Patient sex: M
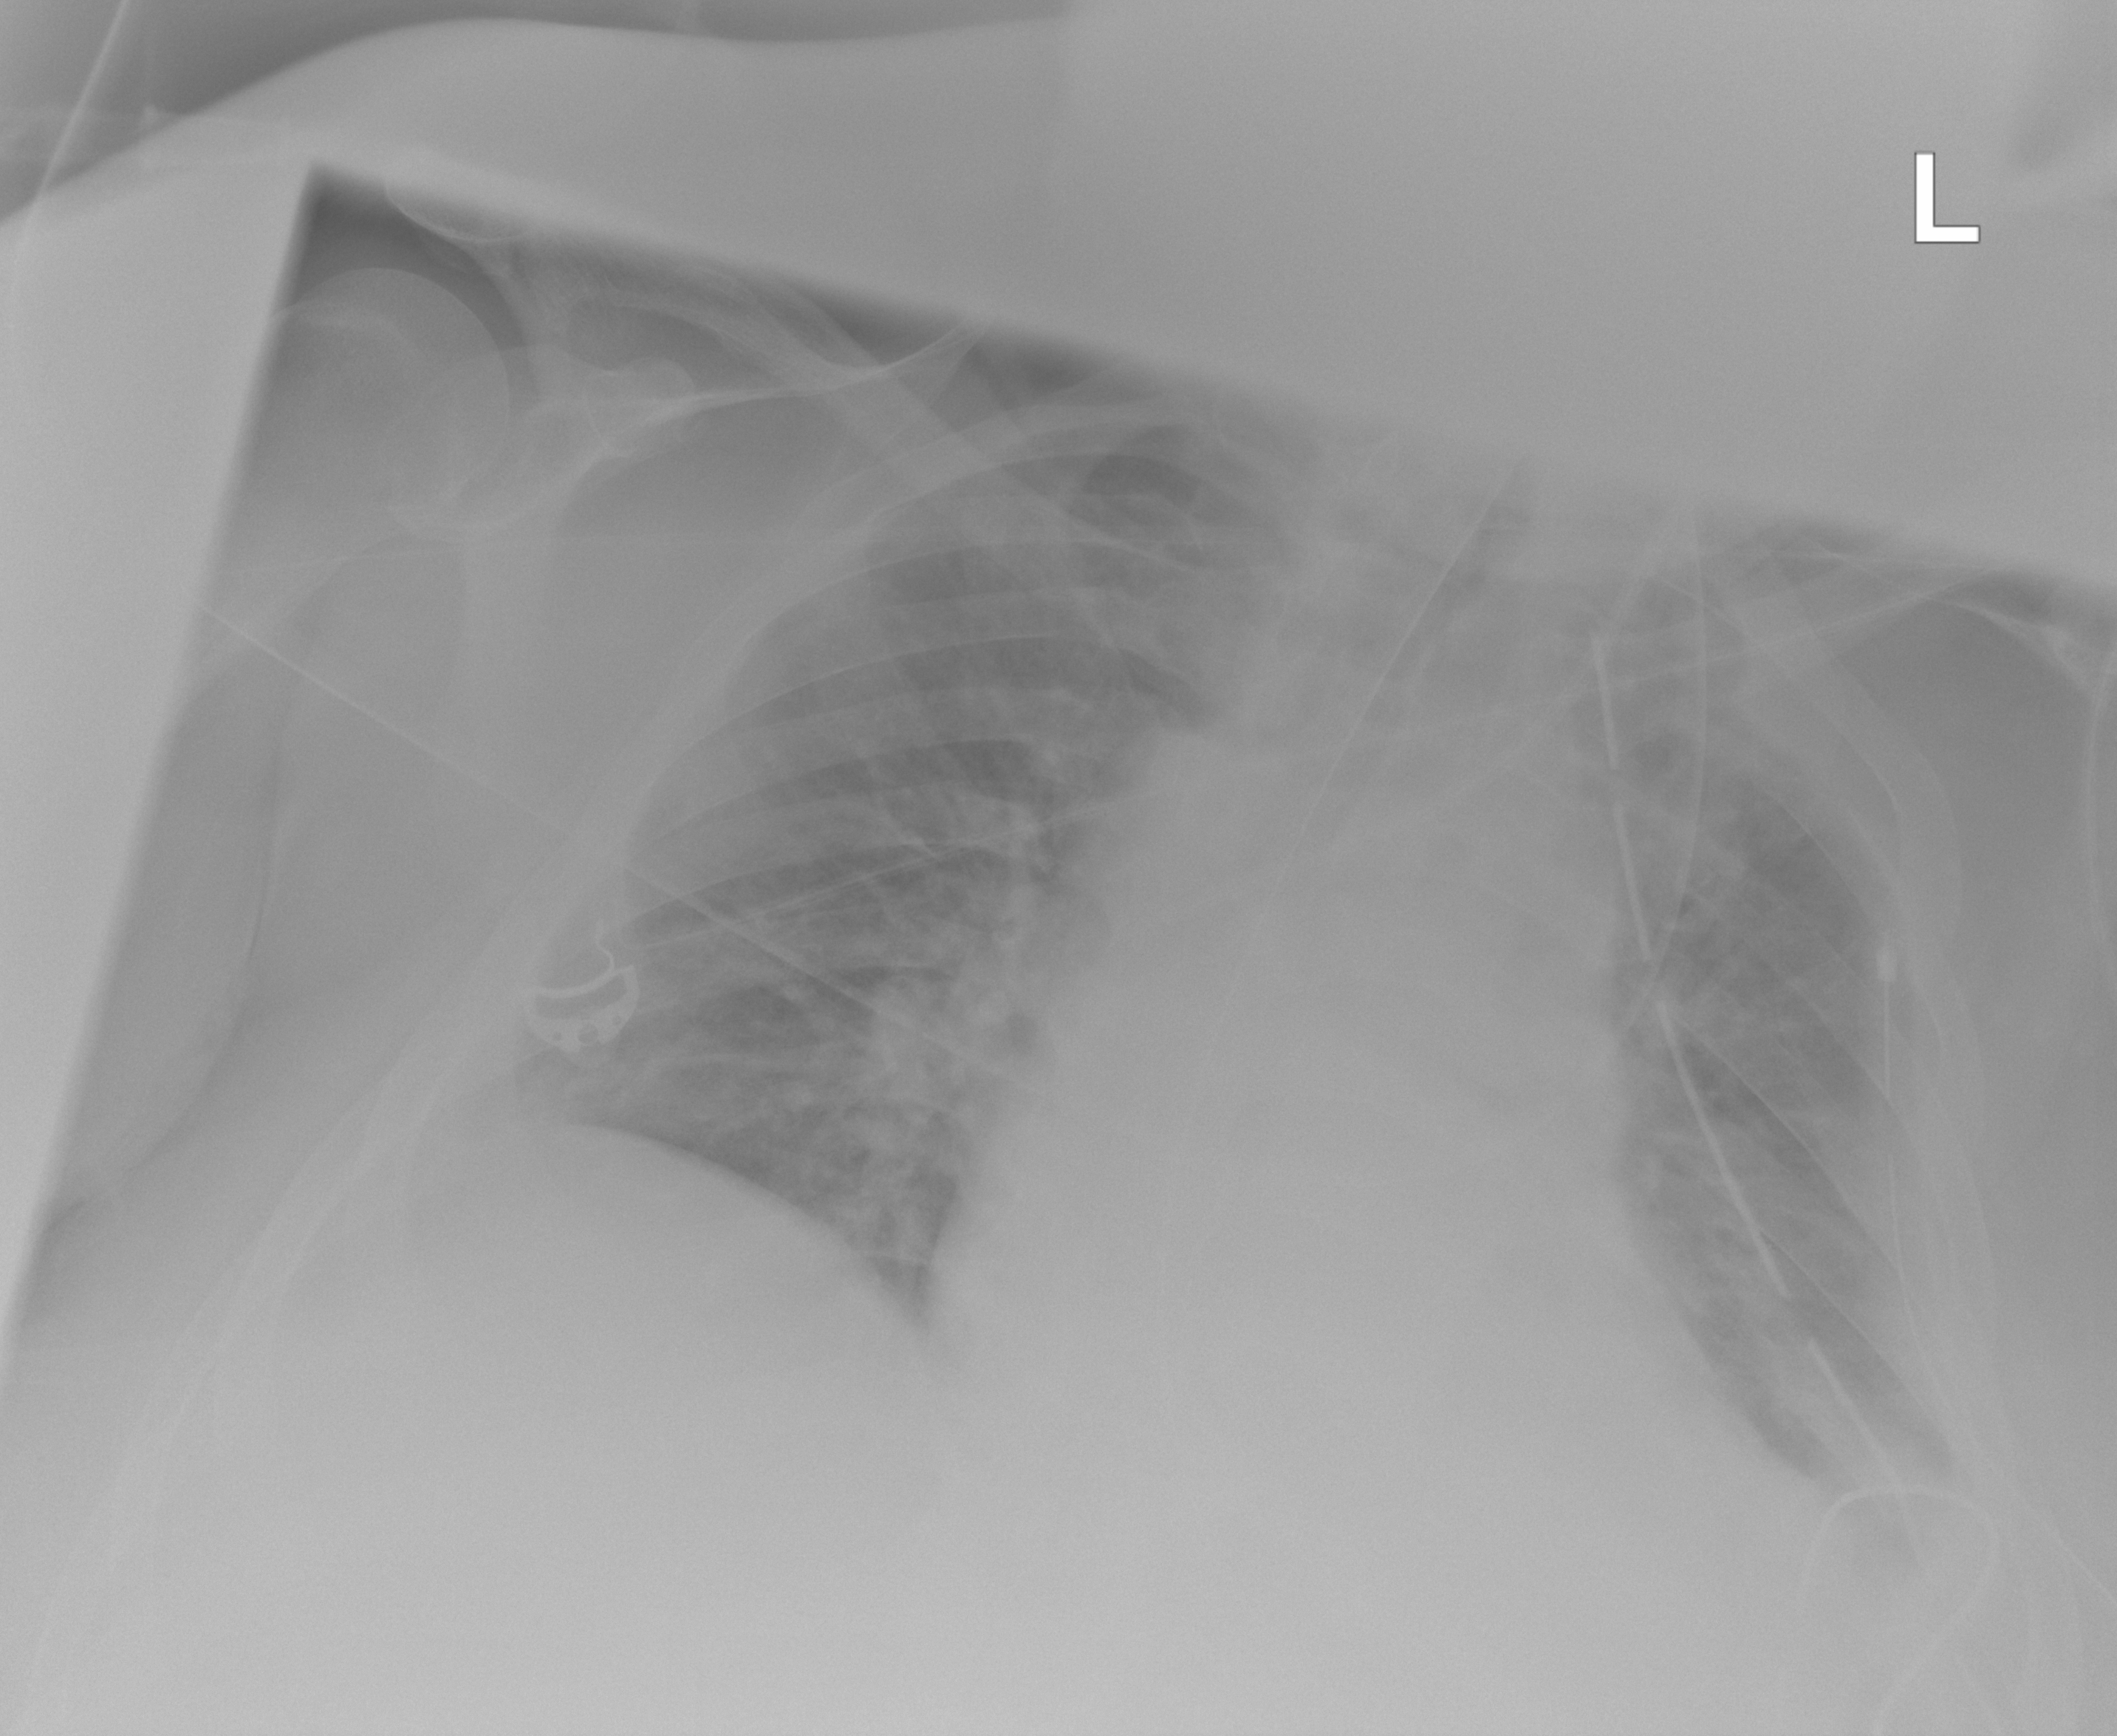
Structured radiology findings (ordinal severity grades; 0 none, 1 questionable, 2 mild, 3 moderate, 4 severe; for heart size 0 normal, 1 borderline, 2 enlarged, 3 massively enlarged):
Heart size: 1
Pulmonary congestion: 0
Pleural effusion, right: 0
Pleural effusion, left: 1
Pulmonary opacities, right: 0
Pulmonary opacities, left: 2
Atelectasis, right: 0
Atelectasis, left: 2